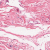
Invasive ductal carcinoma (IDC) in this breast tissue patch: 0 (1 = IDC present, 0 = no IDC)